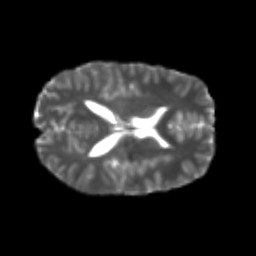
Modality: T2w
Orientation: axial
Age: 21
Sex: male
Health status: healthy
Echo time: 0.074 s